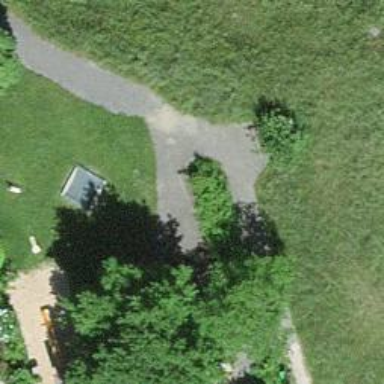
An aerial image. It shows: Bench.